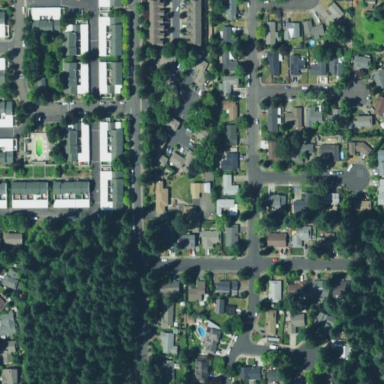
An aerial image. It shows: Residential area in rural setting.